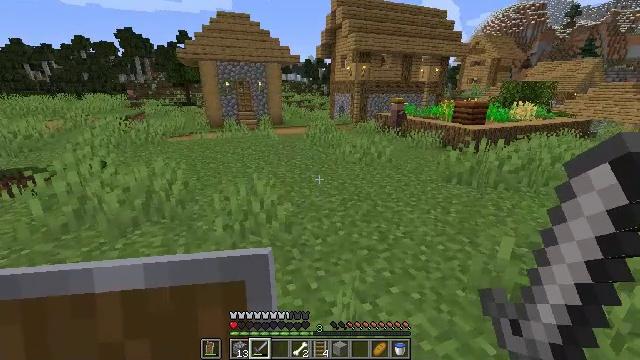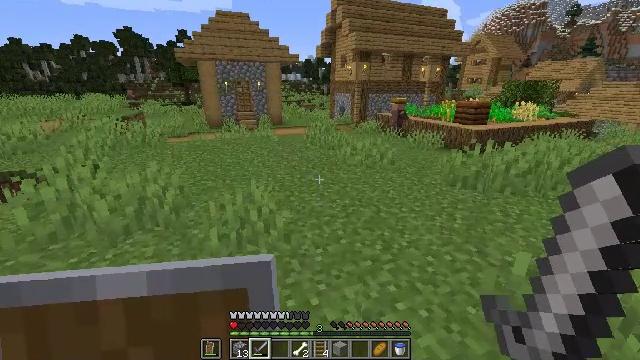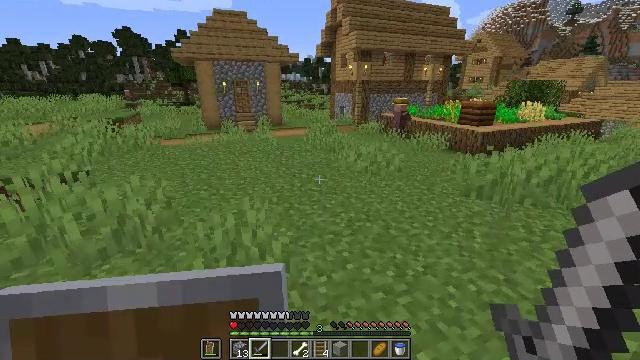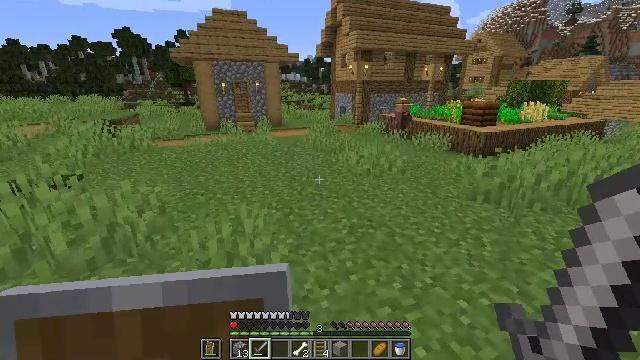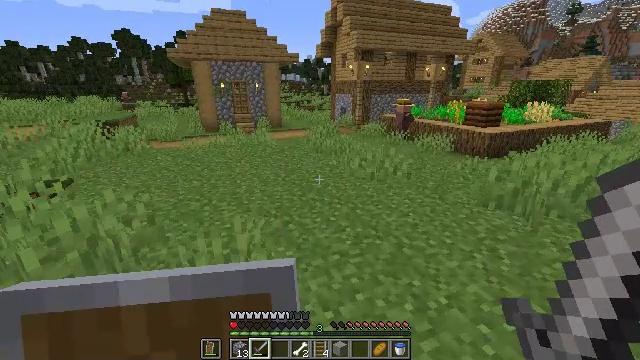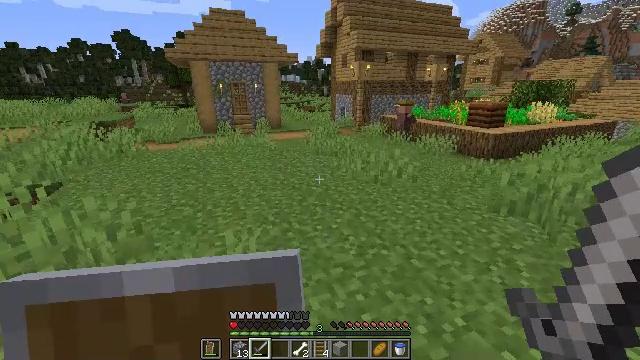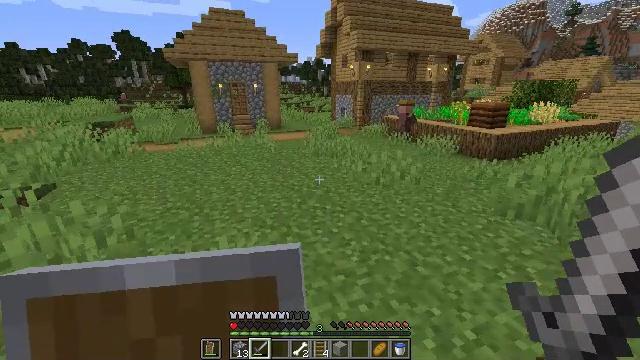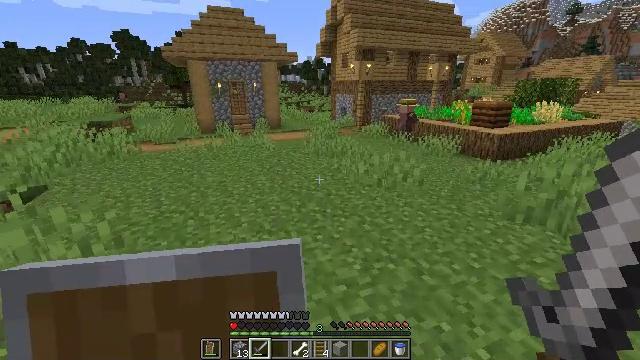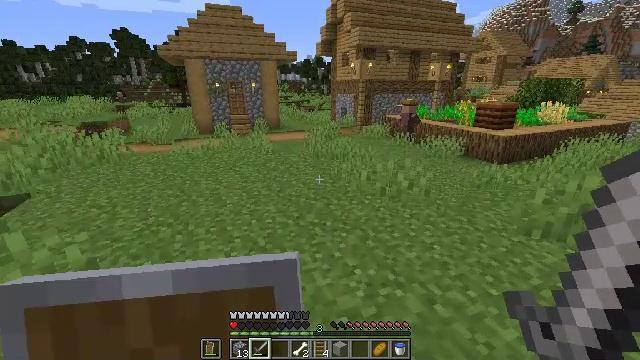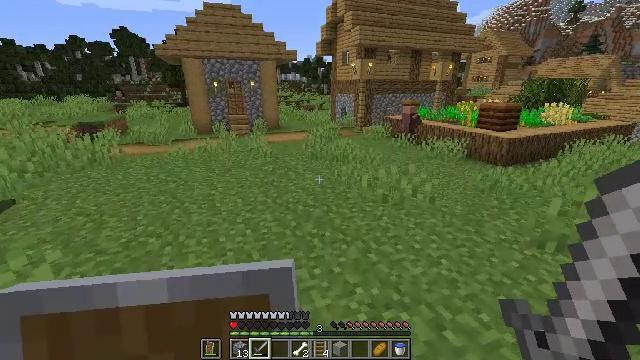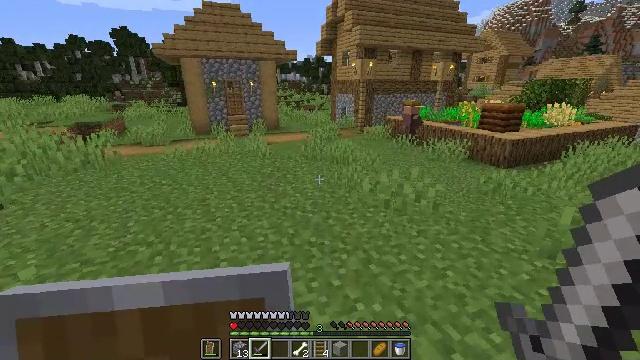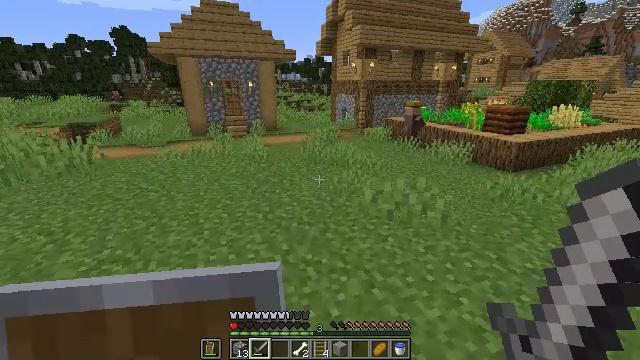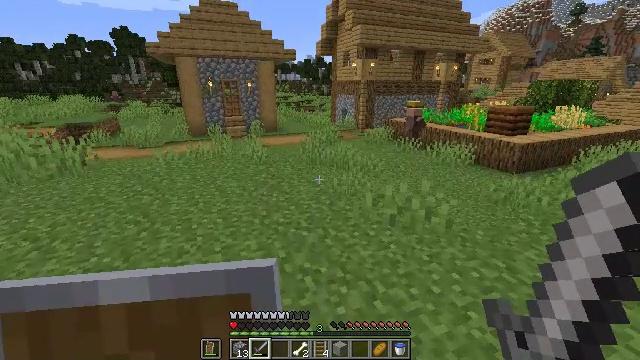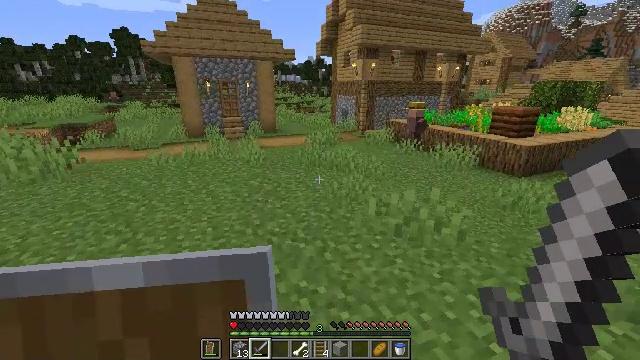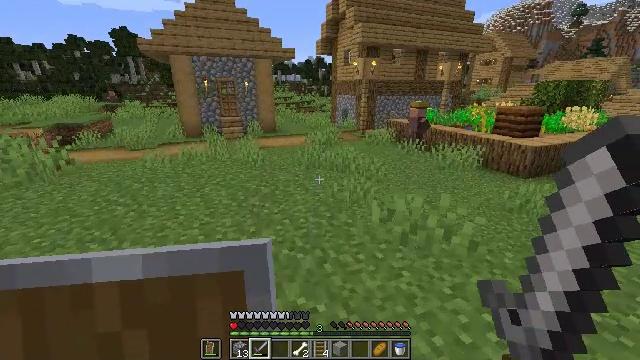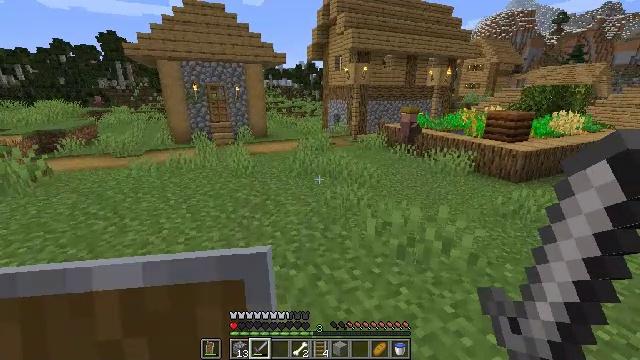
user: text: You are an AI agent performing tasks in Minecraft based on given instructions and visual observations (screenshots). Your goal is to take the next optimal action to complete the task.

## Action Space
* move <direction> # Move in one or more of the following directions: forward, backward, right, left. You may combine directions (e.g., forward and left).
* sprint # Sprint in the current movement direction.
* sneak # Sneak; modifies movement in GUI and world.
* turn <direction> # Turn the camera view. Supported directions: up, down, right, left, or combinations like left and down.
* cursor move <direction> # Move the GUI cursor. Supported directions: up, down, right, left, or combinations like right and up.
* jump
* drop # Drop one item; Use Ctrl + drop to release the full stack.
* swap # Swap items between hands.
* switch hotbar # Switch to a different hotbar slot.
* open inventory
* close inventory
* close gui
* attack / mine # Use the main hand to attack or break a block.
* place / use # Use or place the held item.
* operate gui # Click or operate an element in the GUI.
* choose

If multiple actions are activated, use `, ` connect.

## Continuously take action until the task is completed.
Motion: motion action
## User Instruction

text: Harvest carrots from the farmland.
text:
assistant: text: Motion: move forward
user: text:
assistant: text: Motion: move forward
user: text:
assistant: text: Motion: move forward
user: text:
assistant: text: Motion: move forward
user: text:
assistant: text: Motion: move forward
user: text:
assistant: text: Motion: move forward
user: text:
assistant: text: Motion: move forward
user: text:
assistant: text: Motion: move forward
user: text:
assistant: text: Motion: move forward
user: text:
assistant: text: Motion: move forward
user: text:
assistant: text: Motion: move forward
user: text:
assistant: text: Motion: move forward
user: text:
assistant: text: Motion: move forward
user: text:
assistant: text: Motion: move forward
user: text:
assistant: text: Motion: move forward, turn right and up
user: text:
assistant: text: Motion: move forward, turn right and up
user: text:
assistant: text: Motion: move forward, turn right and up
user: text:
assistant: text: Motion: move forward, turn right and up
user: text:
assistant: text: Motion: move forward, turn right
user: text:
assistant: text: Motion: move forward
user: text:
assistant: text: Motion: move forward
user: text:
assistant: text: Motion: move forward
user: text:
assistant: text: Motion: move forward
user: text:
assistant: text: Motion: move forward
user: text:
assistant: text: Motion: move forward
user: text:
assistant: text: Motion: move forward
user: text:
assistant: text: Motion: move forward
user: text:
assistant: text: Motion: move forward
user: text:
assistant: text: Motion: move forward
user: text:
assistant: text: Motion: move forward